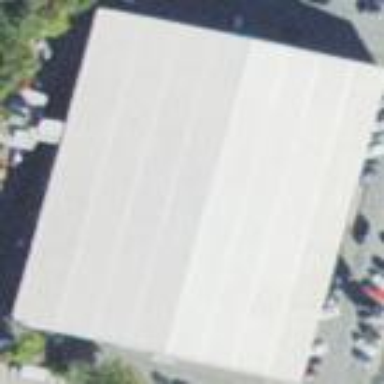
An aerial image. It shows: Building that houses ice rink.